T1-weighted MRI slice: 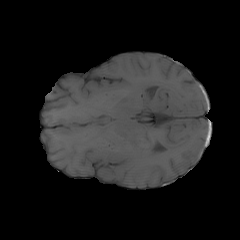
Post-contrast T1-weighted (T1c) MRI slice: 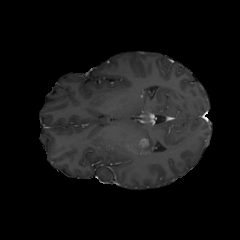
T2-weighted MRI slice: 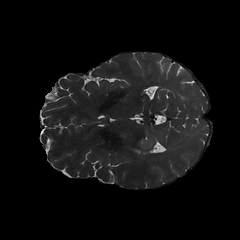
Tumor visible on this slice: yes